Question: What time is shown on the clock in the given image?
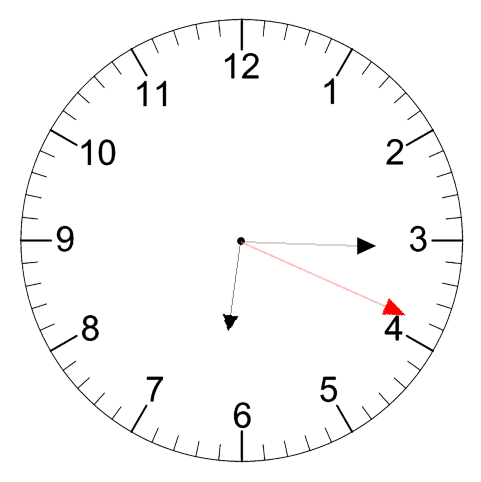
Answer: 06:15:19